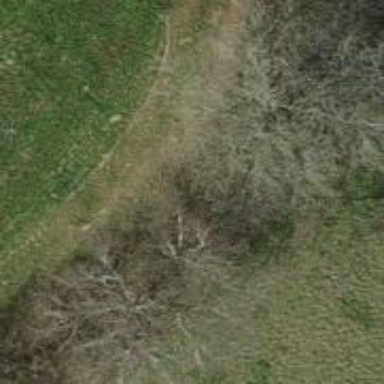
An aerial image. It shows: Row of trees in natural setting.